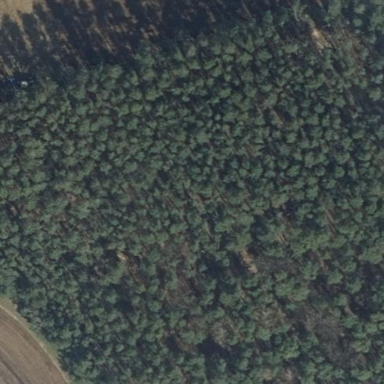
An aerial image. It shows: Forest area dominated by needle-leaved trees.